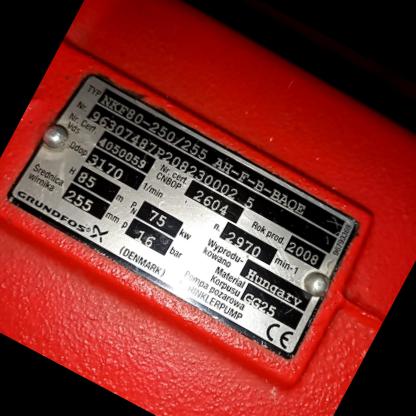
Klasa: tabliczka-znamionowa